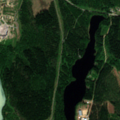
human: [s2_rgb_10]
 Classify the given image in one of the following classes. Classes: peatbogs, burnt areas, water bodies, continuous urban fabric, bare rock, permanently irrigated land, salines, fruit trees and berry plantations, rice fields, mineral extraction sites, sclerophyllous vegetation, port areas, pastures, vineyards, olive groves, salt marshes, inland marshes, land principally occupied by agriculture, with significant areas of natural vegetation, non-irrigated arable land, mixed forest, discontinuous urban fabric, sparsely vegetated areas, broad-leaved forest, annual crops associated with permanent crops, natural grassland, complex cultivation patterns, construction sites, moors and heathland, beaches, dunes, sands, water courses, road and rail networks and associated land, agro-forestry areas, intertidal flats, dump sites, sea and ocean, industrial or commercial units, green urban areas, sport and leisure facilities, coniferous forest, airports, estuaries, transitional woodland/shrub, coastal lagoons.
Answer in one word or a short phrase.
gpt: dump sites, coniferous forest, mixed forest